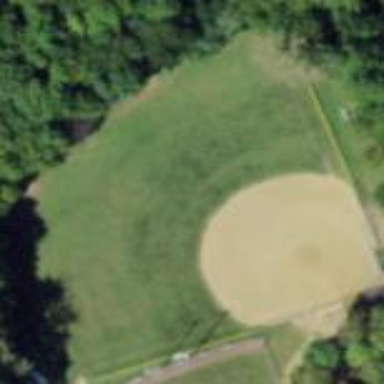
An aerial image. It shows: Baseball pitch for leisure and sports activities.